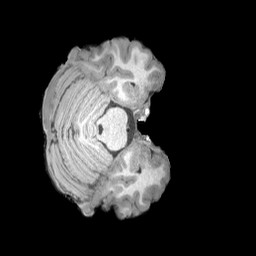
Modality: T1w
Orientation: axial
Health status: healthy